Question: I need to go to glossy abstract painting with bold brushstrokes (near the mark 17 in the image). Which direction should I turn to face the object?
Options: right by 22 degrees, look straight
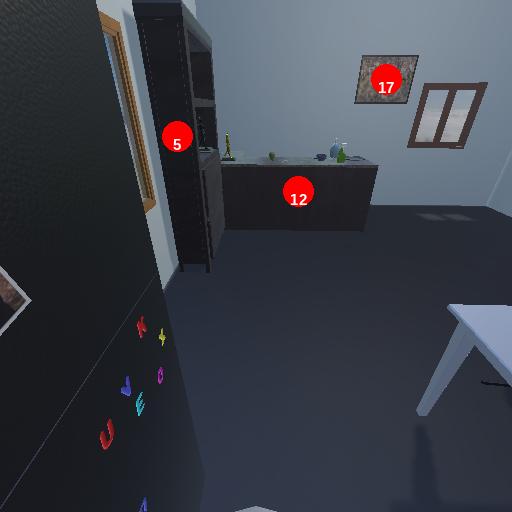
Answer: right by 22 degrees